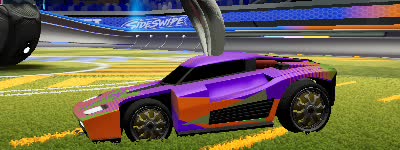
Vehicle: breakout